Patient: sex M, age 26
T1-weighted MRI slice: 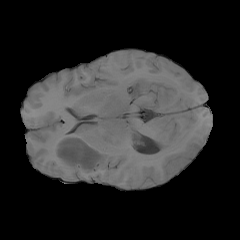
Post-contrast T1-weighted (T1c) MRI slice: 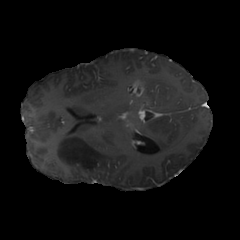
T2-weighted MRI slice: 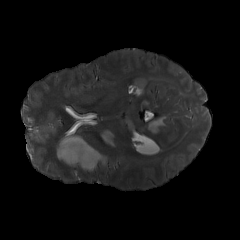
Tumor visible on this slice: yes
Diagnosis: Astrocytoma, IDH-mutant
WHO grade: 4